Question: Sometimes when I write a Class and then test it, I get the error in the picture at the bottom, and when I try to debug it the editor shows me that the attributes I want to access are "inaccessible values" (initializing them in the constructor works surprisingly).
The last time I got this problem I simply fixed it by copying the code into a new Unit and deleting the old one, so I assumed it had something to do with the precompiled .dcu files. But unfortunately that tricky solution doen't work with this class, did I do something wrong or is this caused by Delphi 7 being outdated (I'm working on Win8)?
'''
unit UVector;
interface
uses
SysUtils, Types;
type
Vector2f = class
private
x : extended;
y : extended;
public
function getX() : extended;
function getY() : extended;
constructor create(x,y : extended);
procedure add(v : Vector2f);
end;
implementation
constructor Vector2f.create(x,y : extended); // works!
begin
self.x := x;
self.y := y;
end;
procedure Vector2f.add(v : Vector2f);
begin
//inc(x, v.getX()); // compiler error : left side cannot be assigned to
//inc(y, v.gety()); // compiler error : left side cannot be assigned to
self.x := self.x + v.getX(); //inaccessible value (at runtime) for x and getX()
self.y := self.y + v.getY(); //inaccessible value (at runtime) for y and getY()
end;
function Vector2f.getX() : extended;
begin
result := x;
end;
function Vector2f.getY() : extended;
begin
result := y;
end;
end.
'''

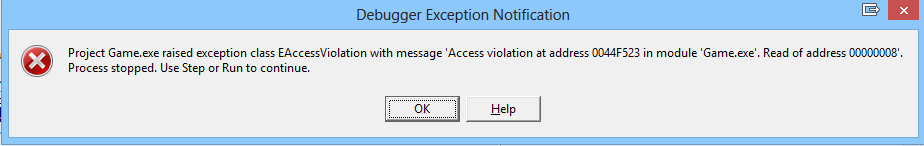
Answer: First, on why 'Inc' does not work, from the <URL>:
> Increments an ordinal value by one or N. ... X is a variable of an ordinal type (including Int64)...
'Extended' is not an ordinal value type but a real value type.
---
Secondly, on why you are getting an access violation; an AV, especially when the read address approaches zero, chances are very likely that you are accessing an unassigned object variable, which also results in the debugger hint.
This test code works:
'''
procedure TForm1.Button1Click(Sender: TObject);
var
V1: Vector2f;
V2: Vector2f;
begin
V1 := Vector2f.create(123.45, 234.56);
V2 := Vector2f.create(123.45, 234.56);
try
V1.add(V2);
Caption := FloatToStr(V1.getX); // Outputs 246.9
finally
V2.Free;
V1.Free;
end;
end;
'''
Thus, one of the following causes is at hand:
- -